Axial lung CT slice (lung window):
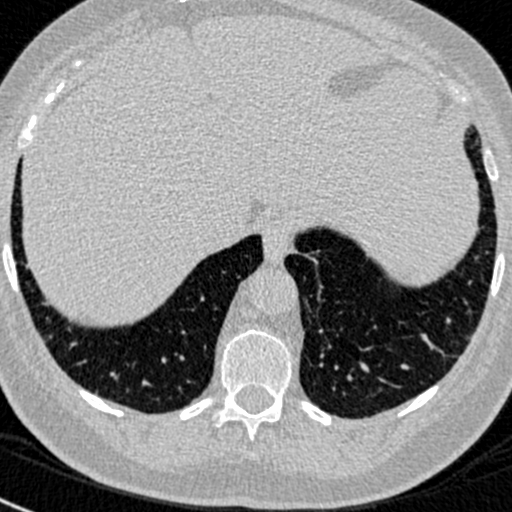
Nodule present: no